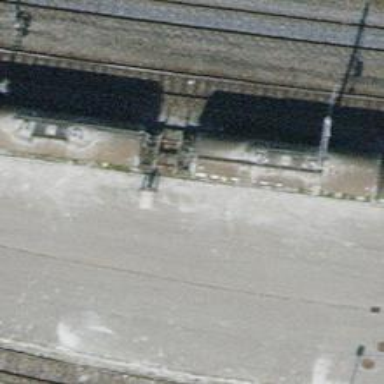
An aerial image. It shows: Railway siding for service.